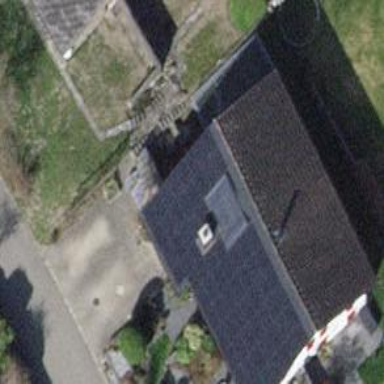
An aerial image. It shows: Detached building with gabled roof.